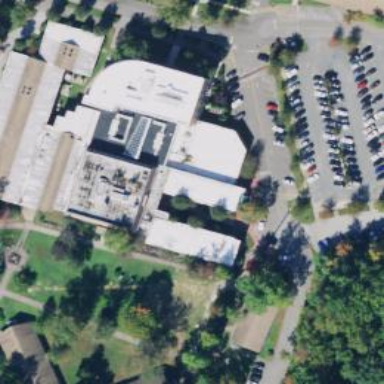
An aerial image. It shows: University building.